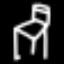
Label: chair